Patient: sex F, age 69
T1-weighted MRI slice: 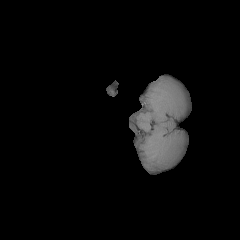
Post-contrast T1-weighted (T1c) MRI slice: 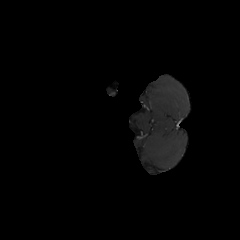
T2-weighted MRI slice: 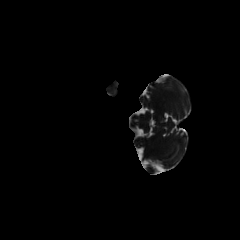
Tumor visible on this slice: no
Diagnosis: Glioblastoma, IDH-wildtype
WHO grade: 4